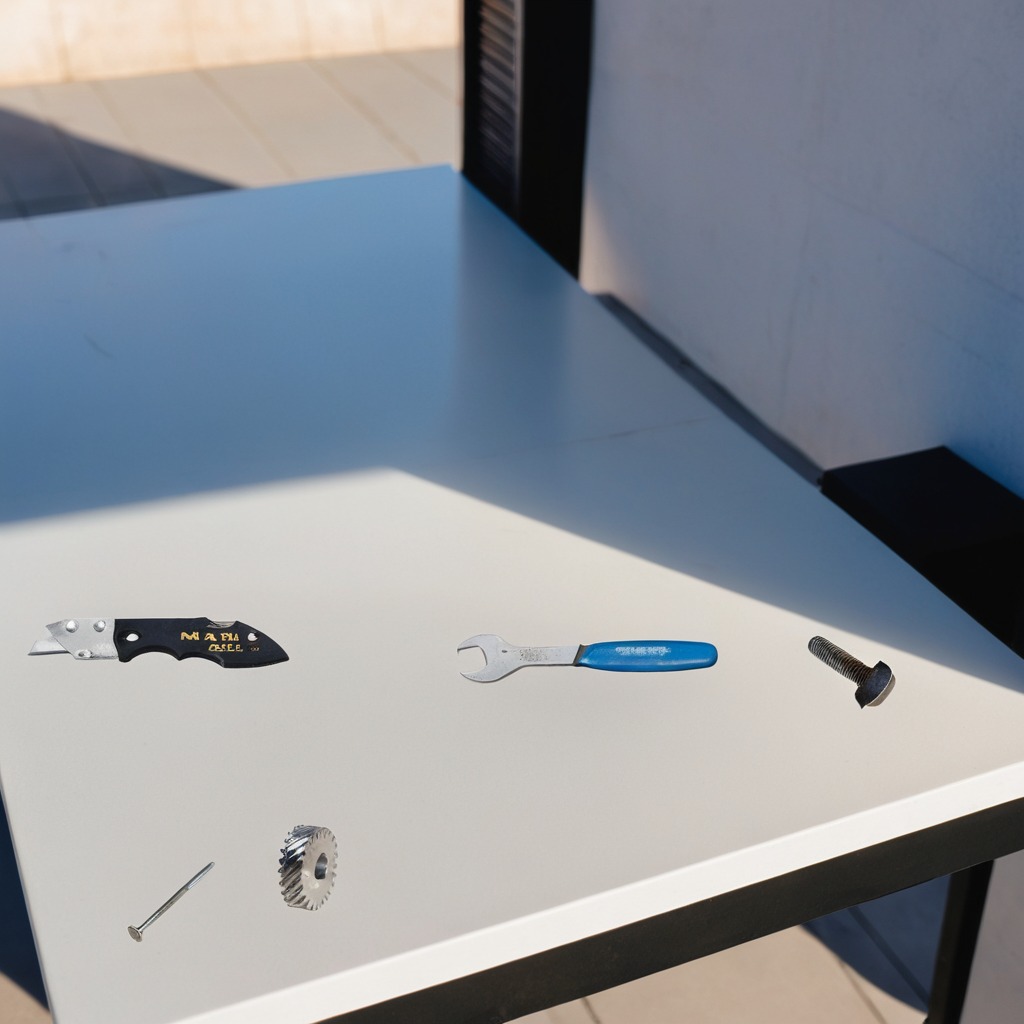
A steel gear with teeth, a utility knife, a metal machine screw, an iron nail, and a wrench are lying on the table.